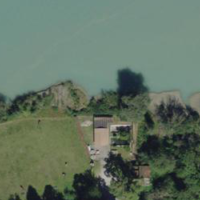
EUNIS habitat code: 15
Species observed at this site:
Phalacrocorax carbo